Interaction volume radius: 5 \u00c5
Interaction volume height: 50 \u00c5
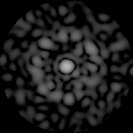
Disorder parameter: 0.8244